Aerial crown-view tile of a tropical tree (Barro Colorado Island, Panama), acquired 20250124:
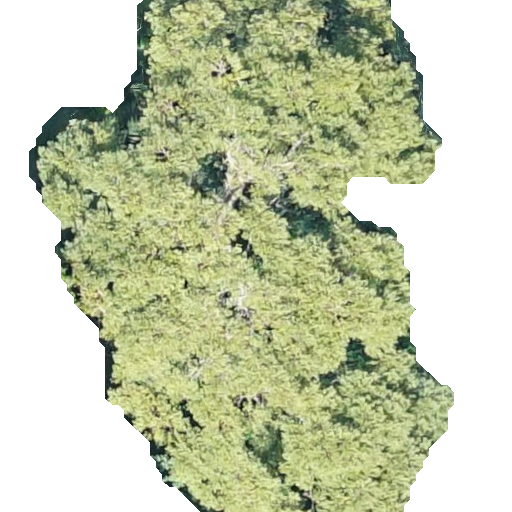
Species: Jacaranda copaia
GBIF accepted scientific name: Jacaranda copaia
Crown area: 263.189 m²